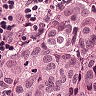
Metastatic tissue present: yes